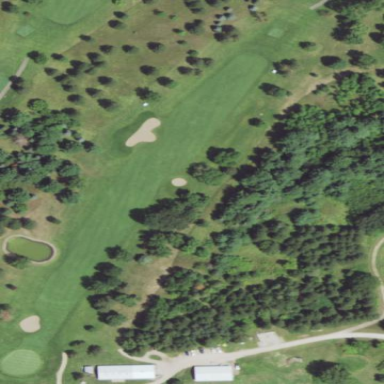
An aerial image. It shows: Area with grass used as rough in golf course.